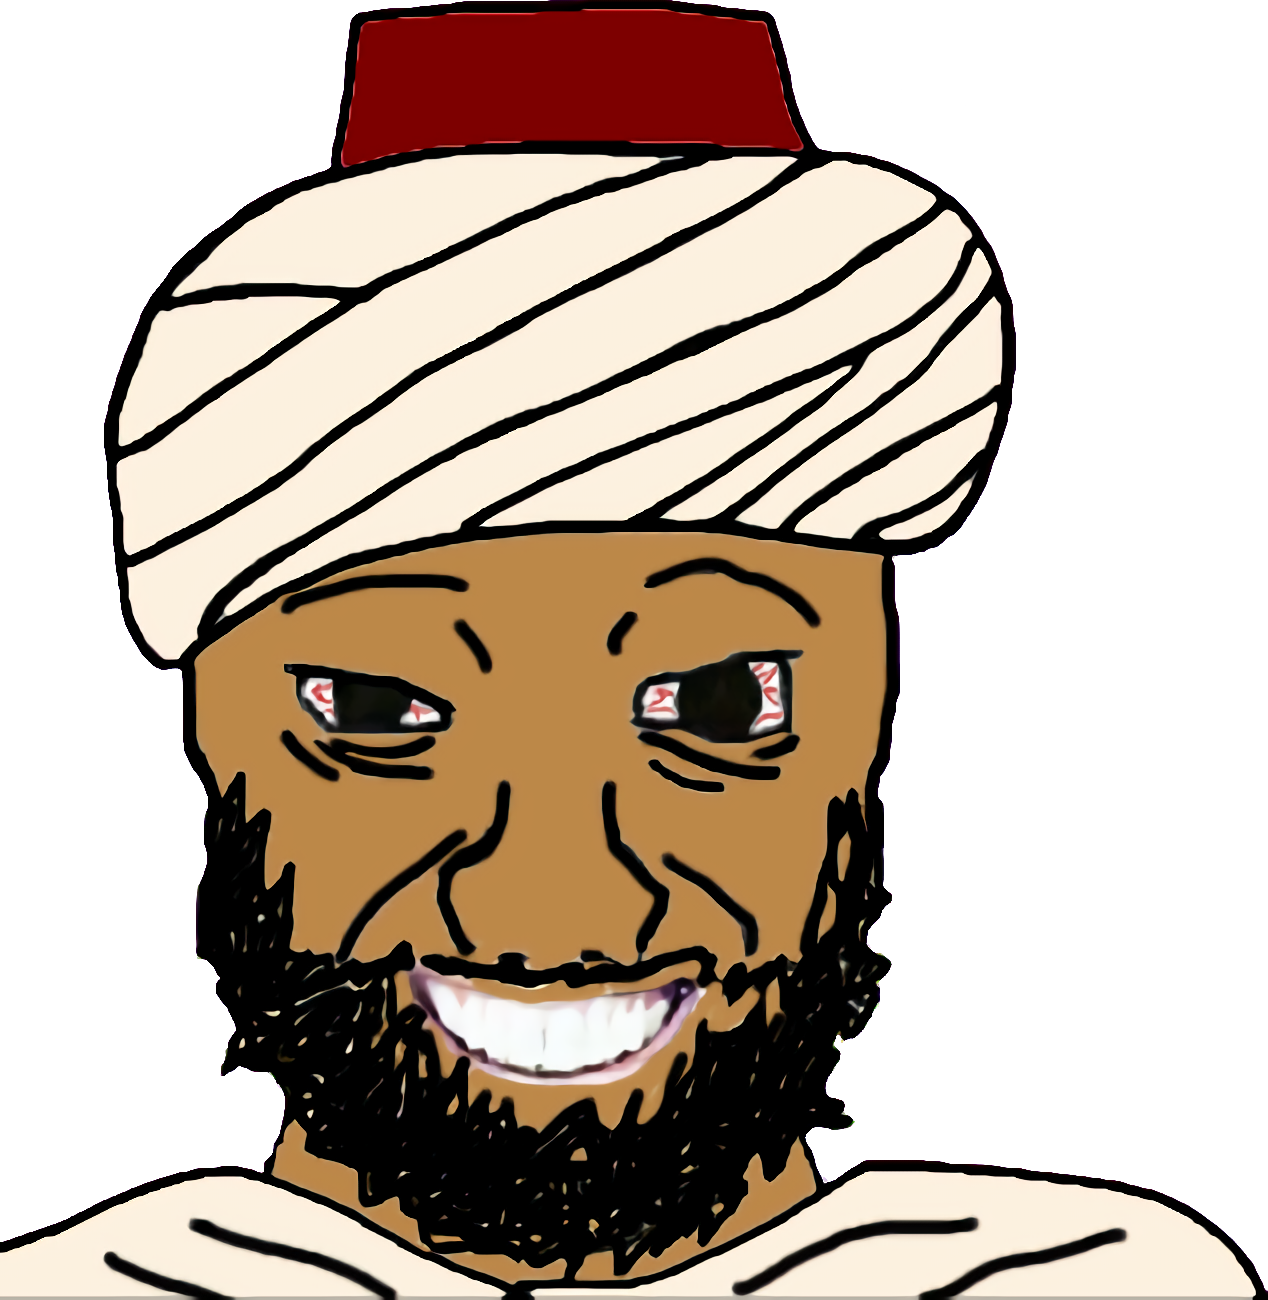
Label: 5_Coomer